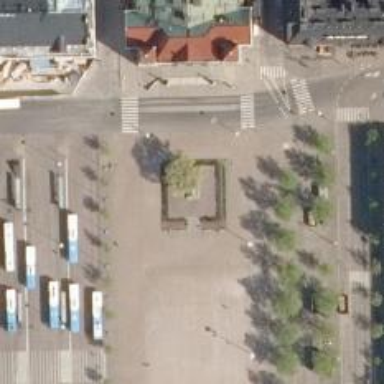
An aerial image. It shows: Memorial featuring statue.